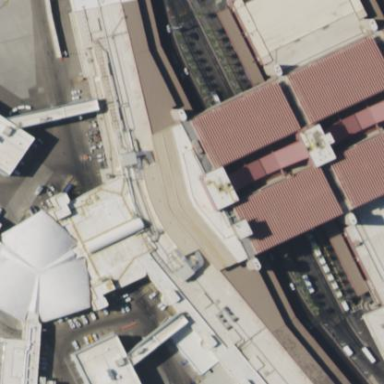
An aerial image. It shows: Terminal building at airport.